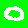
Digit: 0